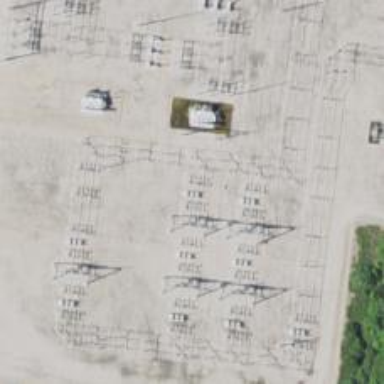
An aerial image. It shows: Switch for power supply.